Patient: sex M, age 67
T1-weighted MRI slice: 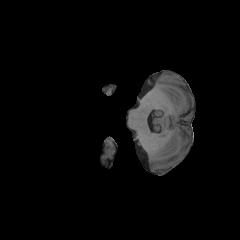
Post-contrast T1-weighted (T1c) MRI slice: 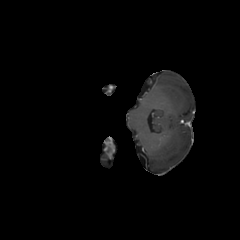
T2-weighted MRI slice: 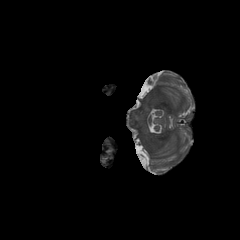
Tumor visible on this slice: no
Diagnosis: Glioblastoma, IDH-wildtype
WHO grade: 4